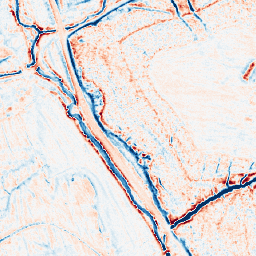
Category: edge_preserving
Decomposition family: anisotropic_diffusion
Decomposition parameters: iterations: 50
kappa: 10
gamma: 0.05
Upsampling method: nearest
Upsampling parameters: scale: 2
Upsampling scale: 2